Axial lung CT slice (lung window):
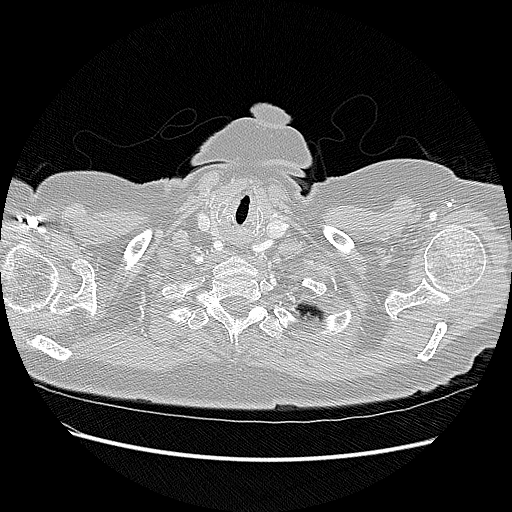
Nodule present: no